Field crop: tomato
Growth stage: 2
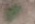
Species: solanum